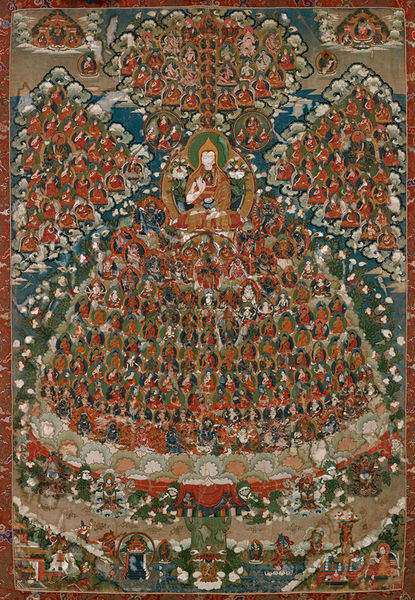
Titel: Assemblage of Divinities (Tsog-Shing)
Standort: Amherst (Massachusetts, USA)
Institution: Mead Art Museum, Amherst College
Schlagwörter: blue, crowd, gathering, people, red, throne, white, figures, green, painting, seated, sitting, tapestry, cloud, clouds, sky, tree, water, river, fabric, faces, crowded, procession, art, religion, shapes, figure, asian, blessing, gesture, buddha, levels, asia, groups, deity, deities, many, buddhism, buddhist, registers, honoring, worshipping, divinity, buddhe, buddhas, niorvana, nirvana